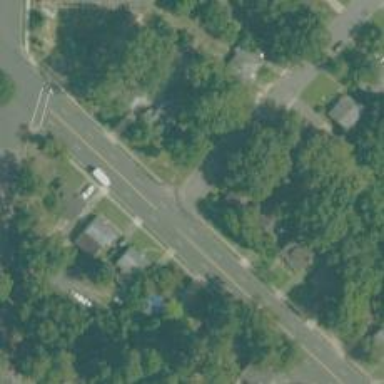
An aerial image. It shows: Road with stop sign.